Question: I know how to <URL> and their properties like population and characteristics.
'''
SELECT NODE_NAME, NODE_CAPTION ,NODE_SUPPORT, NODE_DESCRIPTION
FROM TM_Clustering.CONTENT
WHERE NODE_TYPE = 5 AND NODE_SUPPORT > 1000
'''
but I need to get a list of links between these clusters. links are shown in image bellow.

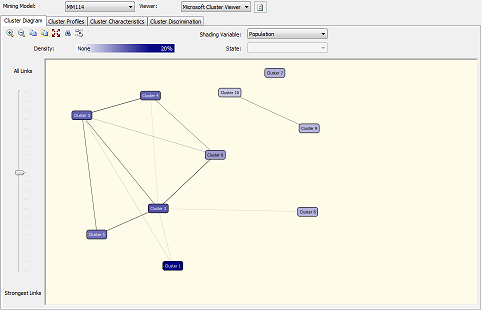
Answer: I found the solution :
'''
CALL System.Microsoft.AnalysisServices.System.DataMining.Clustering.GetNodeGraph('ModelName',0)
'''